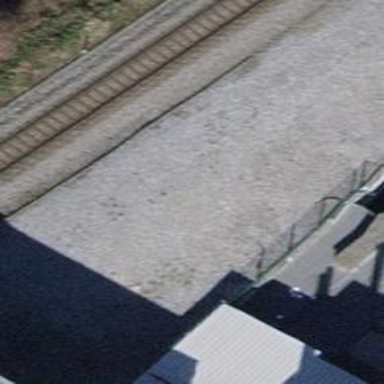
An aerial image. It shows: Abandoned railway spur with one track.